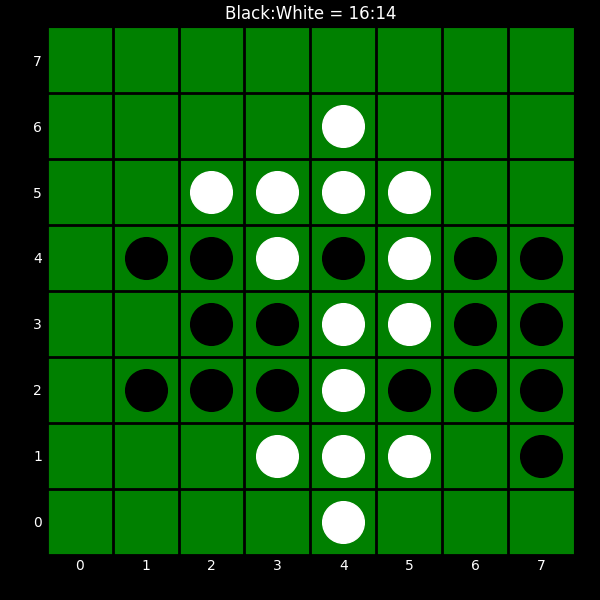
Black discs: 16
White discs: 14